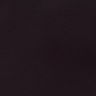
Metastatic tissue present: no